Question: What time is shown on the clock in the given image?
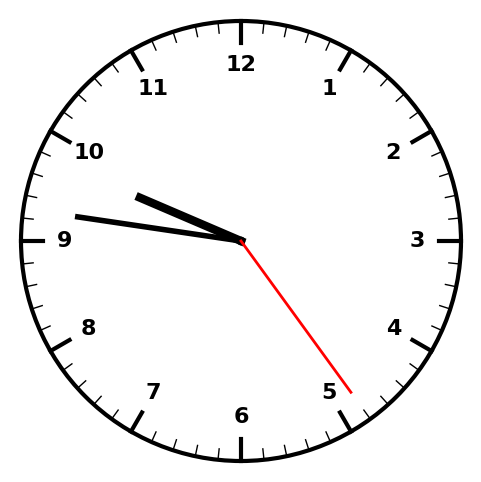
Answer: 09:46:24